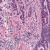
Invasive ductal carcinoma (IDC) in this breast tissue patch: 1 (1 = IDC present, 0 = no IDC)